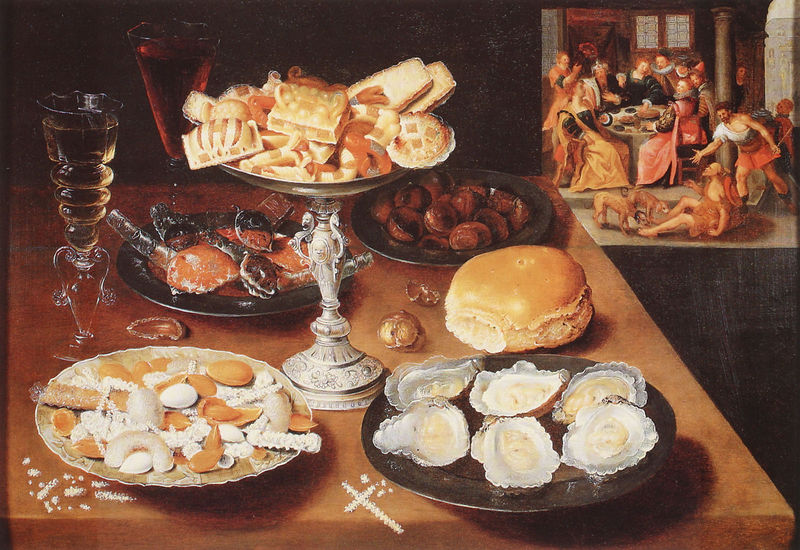
Titel: Stilleben mit Früchten
Künstler: Jacques de Gheyn d. J.
Institution: Privatsammlung
Schlagwörter: dunkel, gemälde, mann, frauen, menschen, braun, fenster, frau, glas, hintergrund, männer, raum, säule, tisch, hund, hunde, tiere, fest, gesellschaft, leute, malerei, betrunken, gelage, gläser, barock, schale, silber, teller, bild, niederlande, tischdecke, öl, fliegen, schalen, stilleben, stillleben, vase, überfluss, liegen, perspektive, essen, gäste, tafel, wein, runde, vergnügen, musizieren, brot, platte, fallen, becher, stileben, meeresfrüchte, zinn, zinnteller, kreuz, kuchen, service, speisen, mahl, gebäck, tafelsilber, flämisch, hofgesellschaft, holländisch, muschel, austern, muscheln, nüsse, auster, fesnter, brötchen, kekse, krapfen, süßigkeiten, kaffeetisch, plätzchen, sstilleben, hudne, zinnplatte, mandeln, schalentiere, mehresfrüchte, mussschale, kerzenst#nder, kipferl, stielleben, stieleben, teezeit, tefelbild